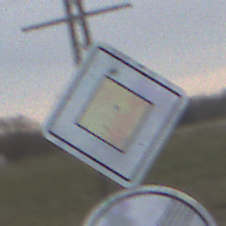
Verkehrszeichen: Vorfahrtsstrasse
Zusatzzeichen unten: EndeUeberholverbot
Umgebung: Outdoor, Suburban
Tageszeit: MorningAfternoon
Wetter: Overcast
Licht: Natural
Jahreszeit: NotSpecified
Kontrast: LowContrast